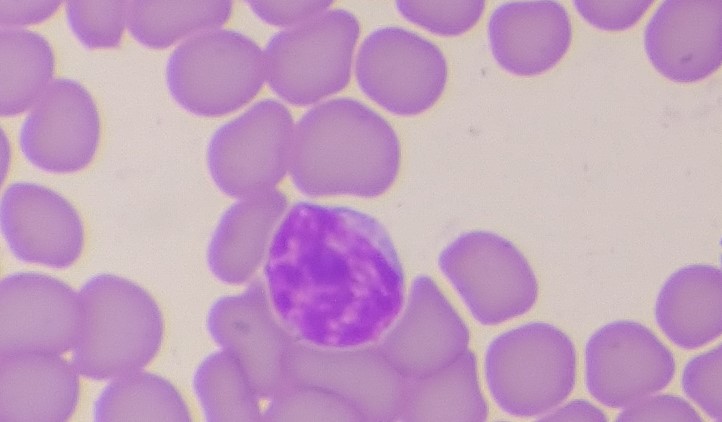
White blood cell type: Lymphocyte